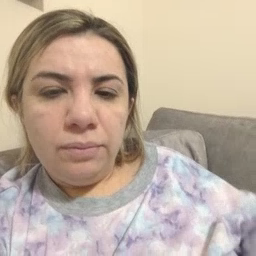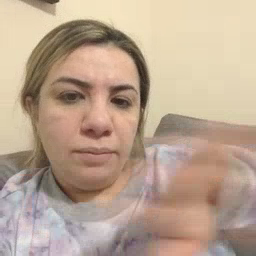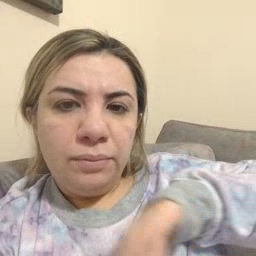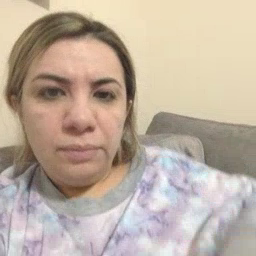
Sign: pool